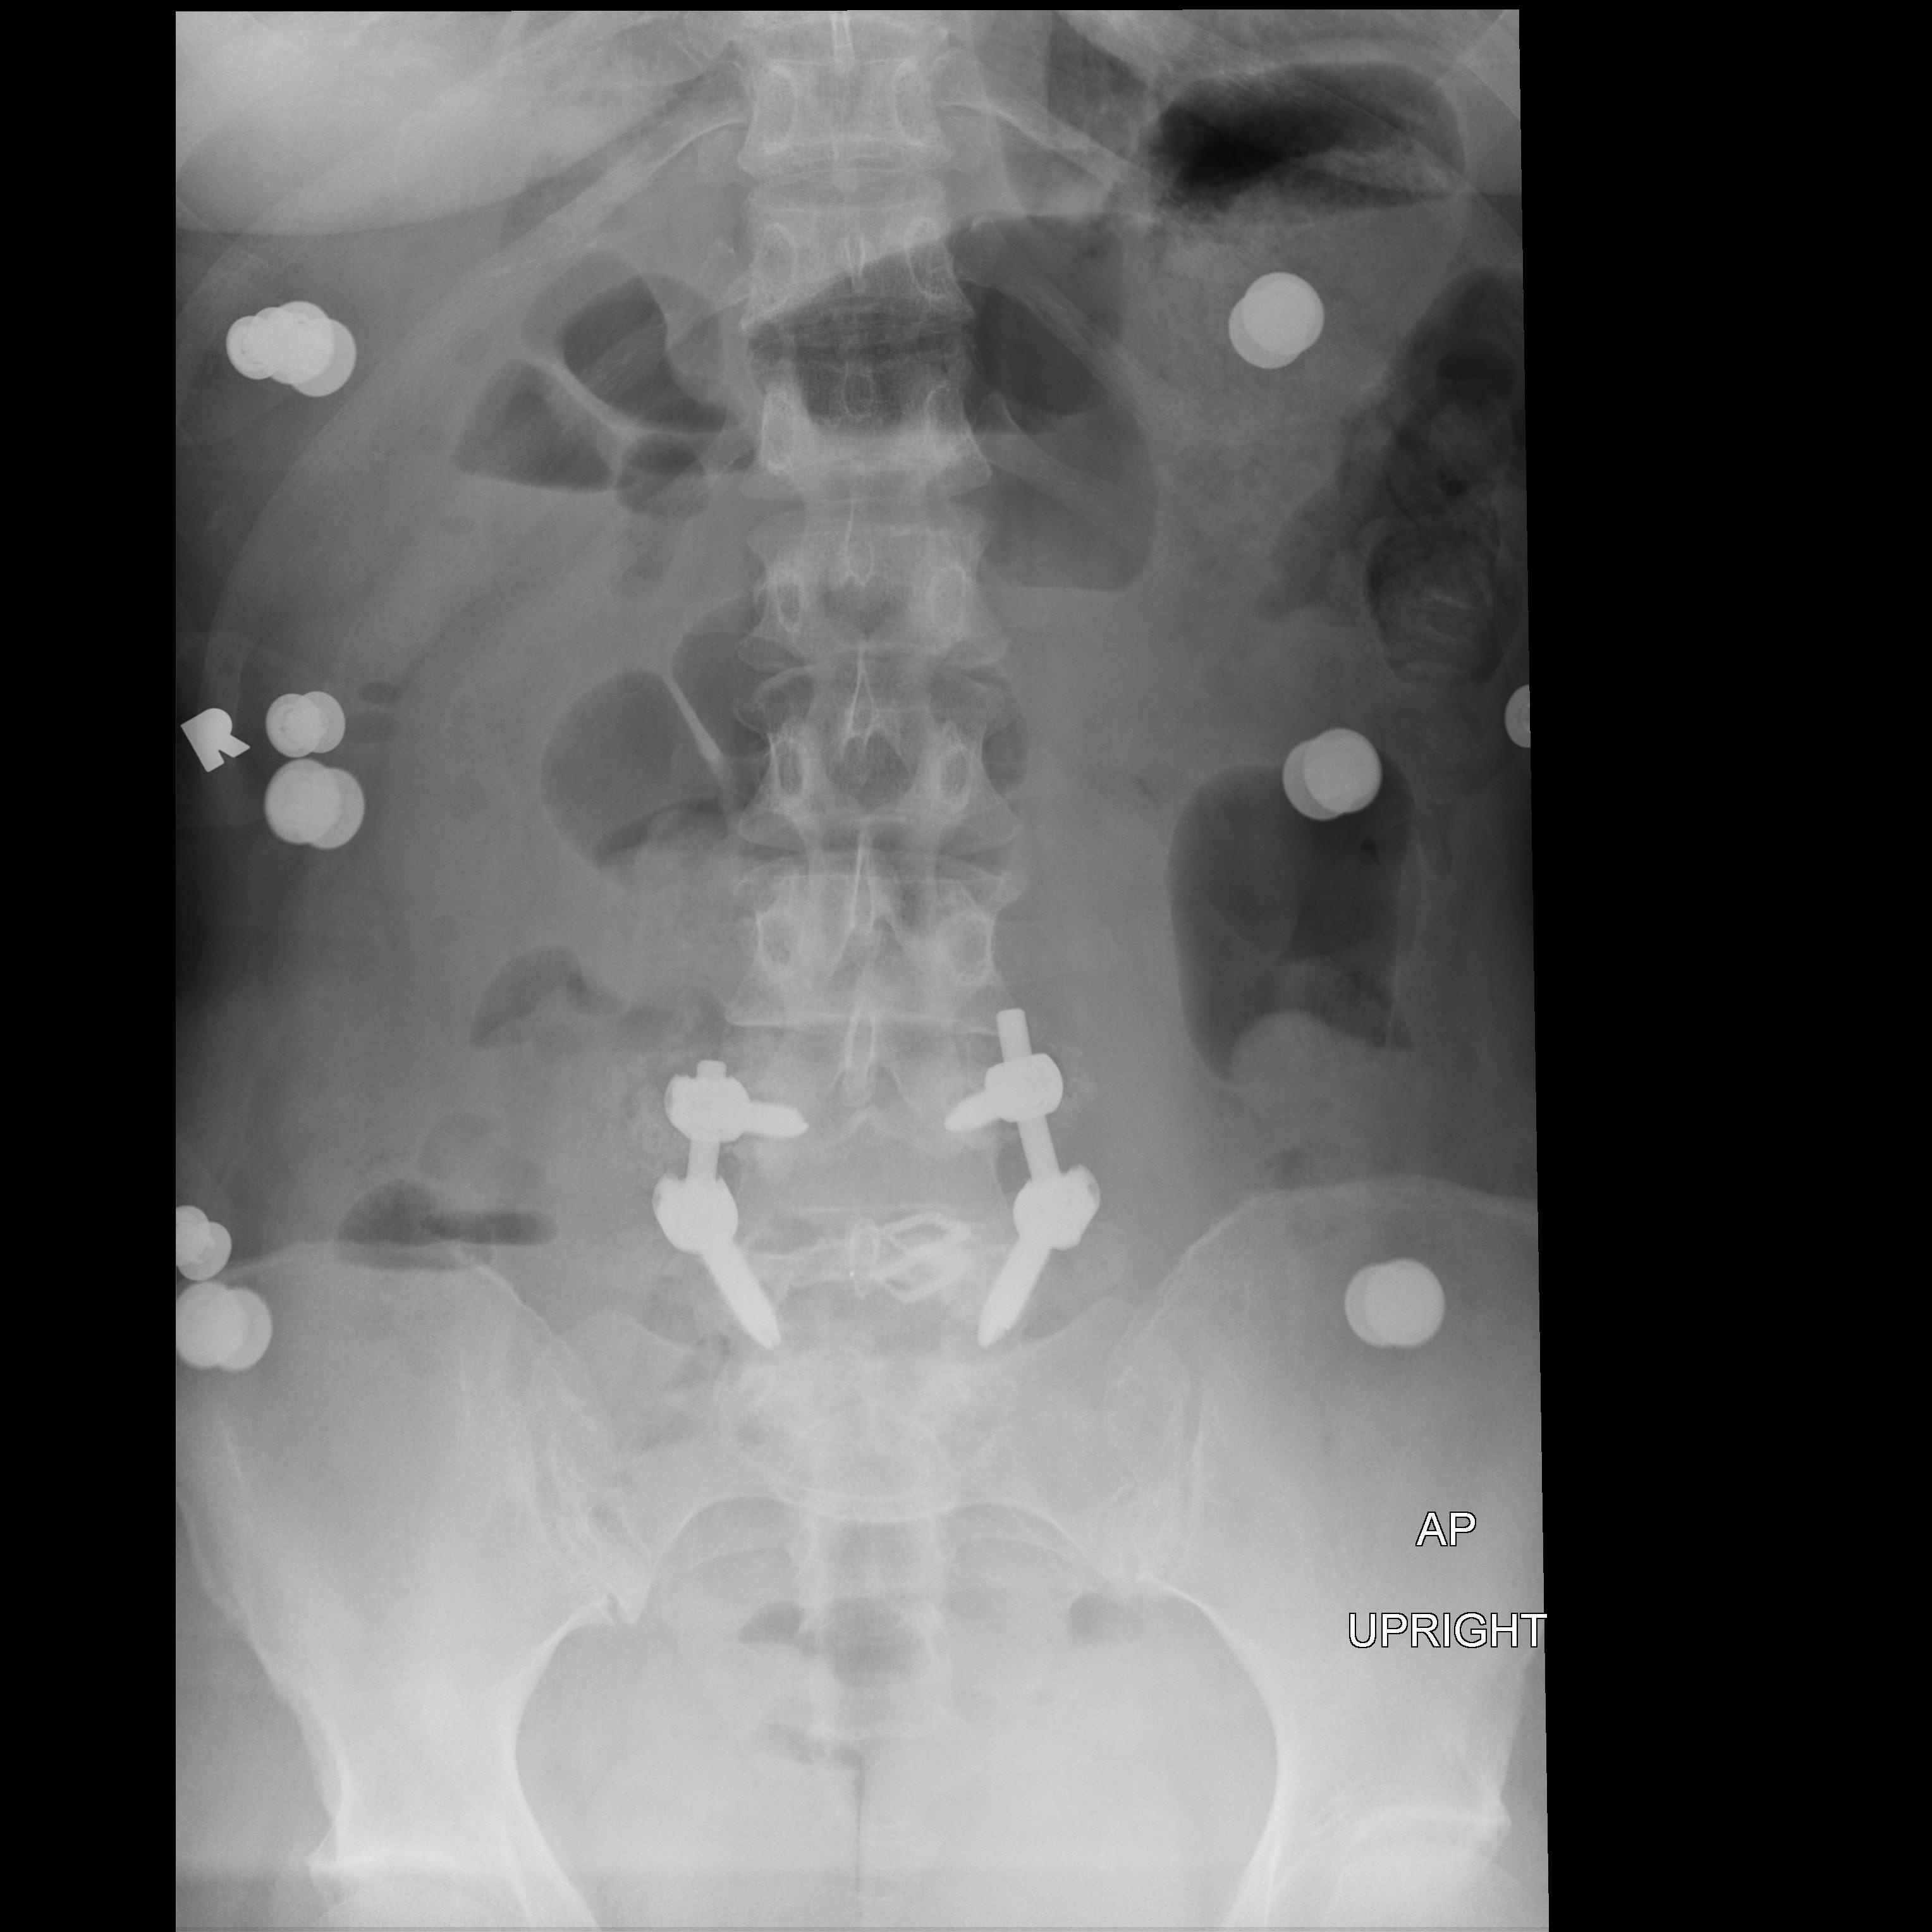
View: AP
Implant manufacturer: orthofix firebird